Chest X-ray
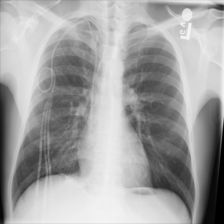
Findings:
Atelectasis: negative
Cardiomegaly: negative
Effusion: negative
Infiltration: negative
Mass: negative
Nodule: negative
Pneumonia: negative
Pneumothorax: negative
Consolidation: negative
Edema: negative
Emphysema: negative
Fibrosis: negative
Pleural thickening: negative
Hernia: negative